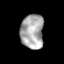
Tissue: prostate
Cell type: Epithelial cells
Senescence score: 0.3543
Nuclear area (px): 784
Mean DAPI intensity: 169.052